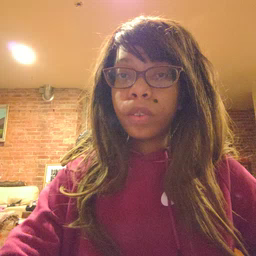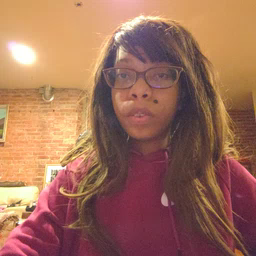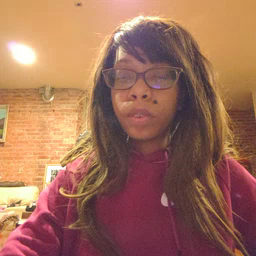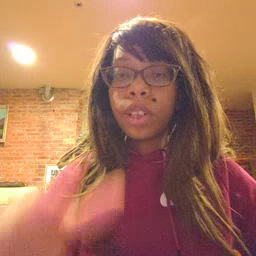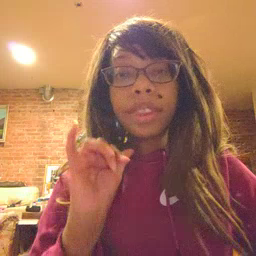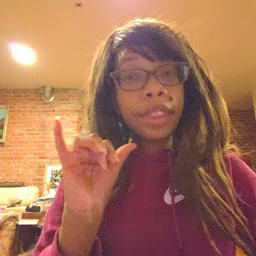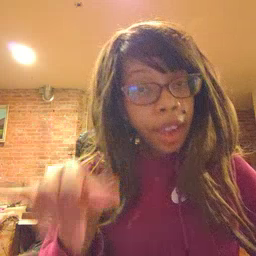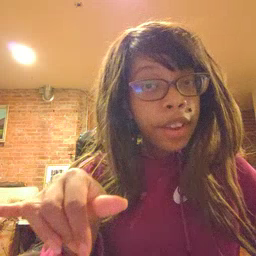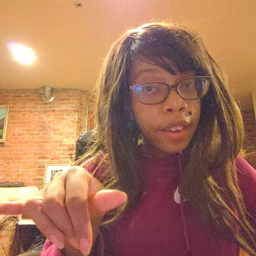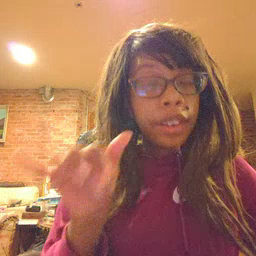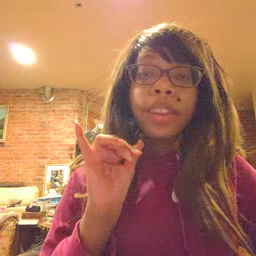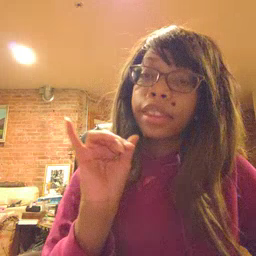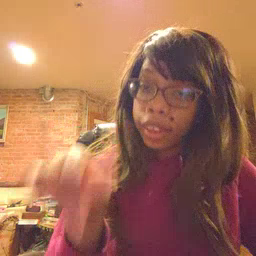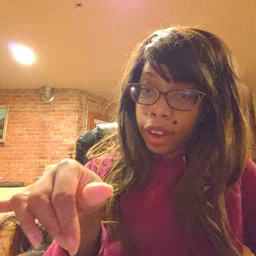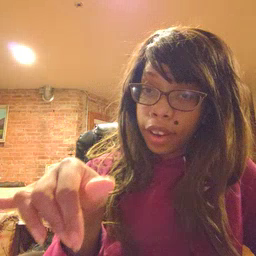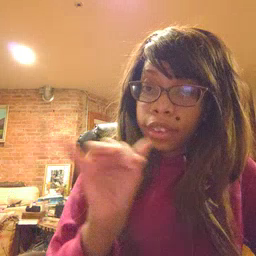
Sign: that